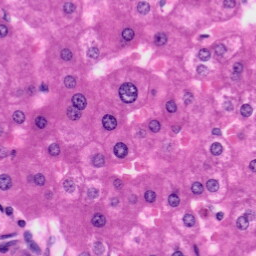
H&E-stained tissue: Liver